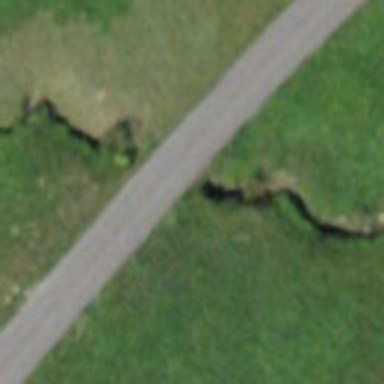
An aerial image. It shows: Culvert tunnel.